Field crop: tomato
Growth stage: 2
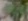
Species: solanum